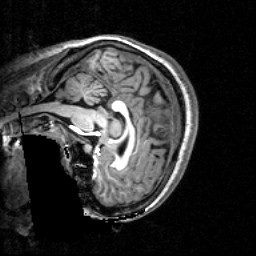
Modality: T1w
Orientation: sagittal
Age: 20
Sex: female